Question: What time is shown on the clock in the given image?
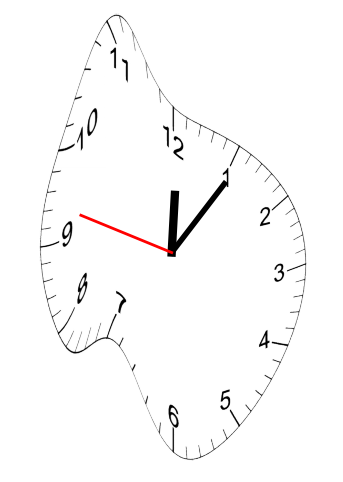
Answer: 12:05:47